Aerial crown-view tile of a tropical tree (Barro Colorado Island, Panama), acquired 20250915:
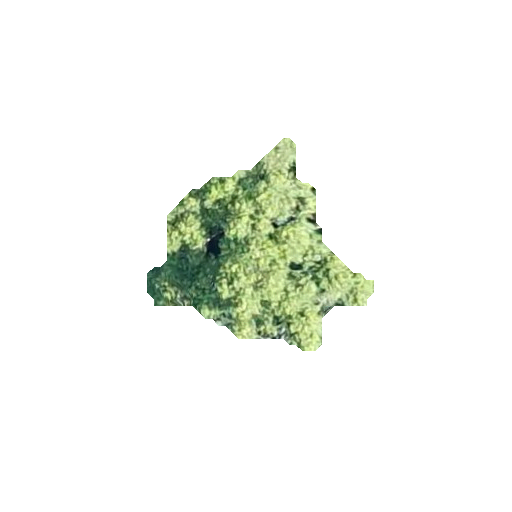
Species: Guatteria lucens
GBIF accepted scientific name: Guatteria lucens
Crown area: 37.776 m²